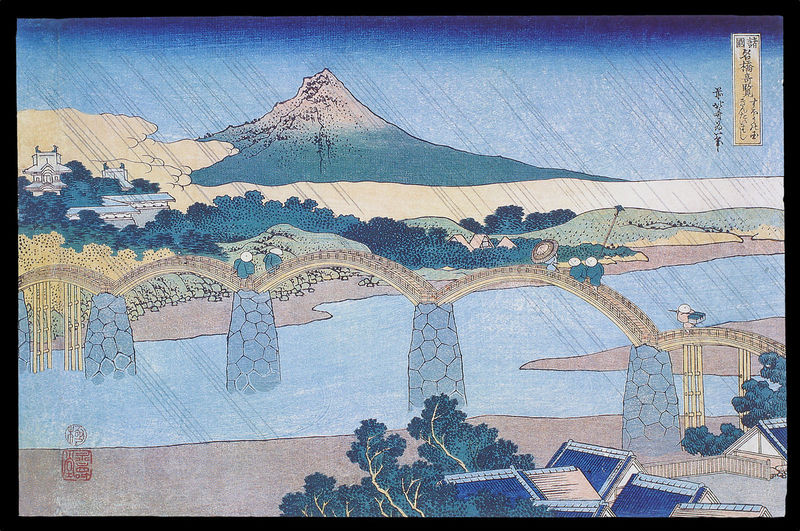
Titel: Seltene Ansichten berühmter Brücken in allen Provinzen
Künstler: Katsushika Hokusai
Institution: Honolulu, Honolulu Academy of Arts
Schlagwörter: berg, blau, himmel, vogel, wasser, fluss, menschen, stadt, zeichnung, gebäude, haus, regenschirm, häuser, brücke, japan, dorf, strom, japanisch, schriftzeichen, regen